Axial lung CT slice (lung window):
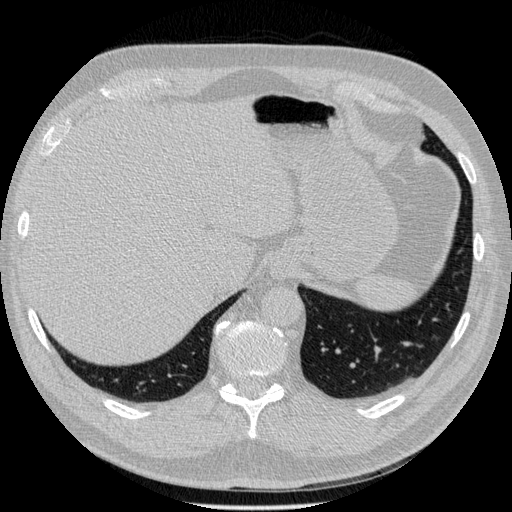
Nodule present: no